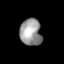
Tissue: lung
Cell type: Others
Senescence score: 0.6563
Nuclear area (px): 564
Mean DAPI intensity: 153.842